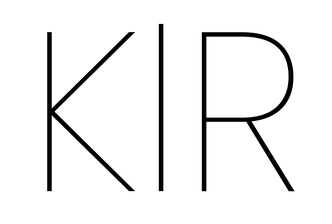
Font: Poppins-Thin